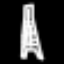
Label: The Eiffel Tower